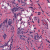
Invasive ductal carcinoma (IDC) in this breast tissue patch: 0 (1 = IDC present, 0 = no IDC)